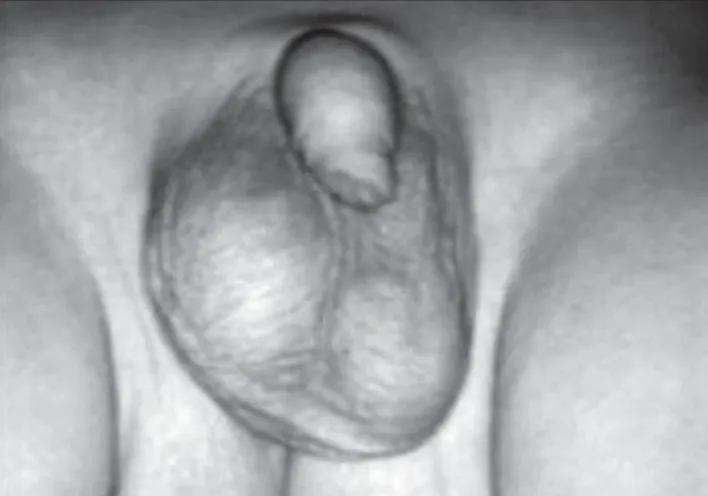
Painless mass (2.5 cm in size) in the major axis was palpable in the right scrotum.
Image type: medical_photograph (other_medical_photograph)